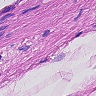
Metastatic tissue present: no